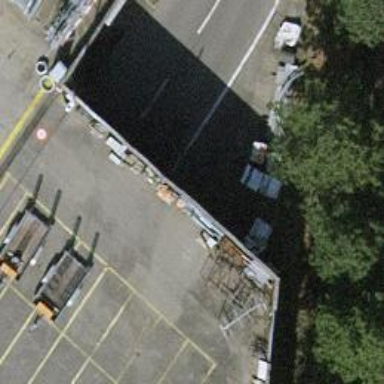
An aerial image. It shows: Parking entrance.